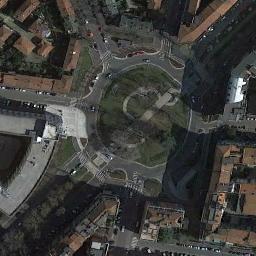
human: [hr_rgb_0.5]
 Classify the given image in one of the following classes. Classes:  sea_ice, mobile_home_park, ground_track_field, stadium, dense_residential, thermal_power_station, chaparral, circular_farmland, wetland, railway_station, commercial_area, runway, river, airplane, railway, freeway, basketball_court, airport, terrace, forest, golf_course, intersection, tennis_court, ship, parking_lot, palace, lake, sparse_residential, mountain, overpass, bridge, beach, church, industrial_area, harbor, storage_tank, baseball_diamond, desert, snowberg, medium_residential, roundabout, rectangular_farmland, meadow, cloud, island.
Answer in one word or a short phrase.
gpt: roundabout